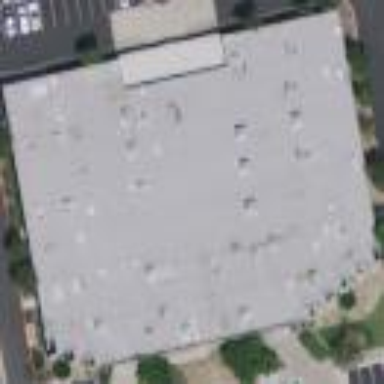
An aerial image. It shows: Industrial building.